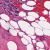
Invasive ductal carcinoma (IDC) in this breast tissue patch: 0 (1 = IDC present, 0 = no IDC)